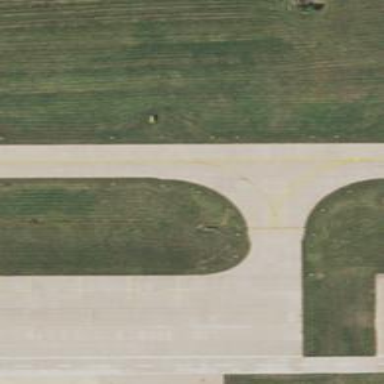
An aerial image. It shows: Image of taxiway at airport.